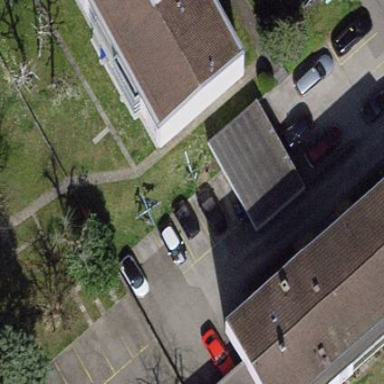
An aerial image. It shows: Street side parking area.